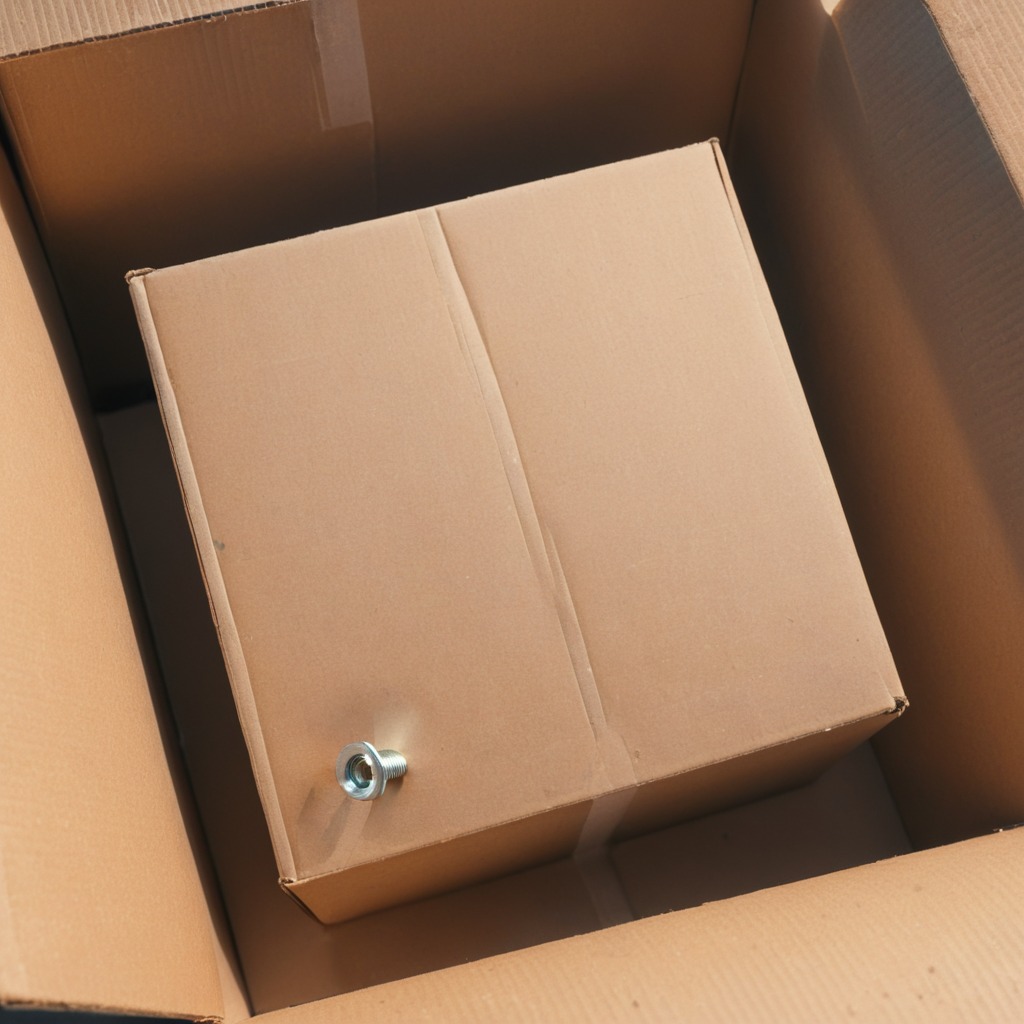
A metal screw is lying on a clean dry cardboard box surface in an outdoor workshop during daytime bright natural light soft shadows slightly creased but